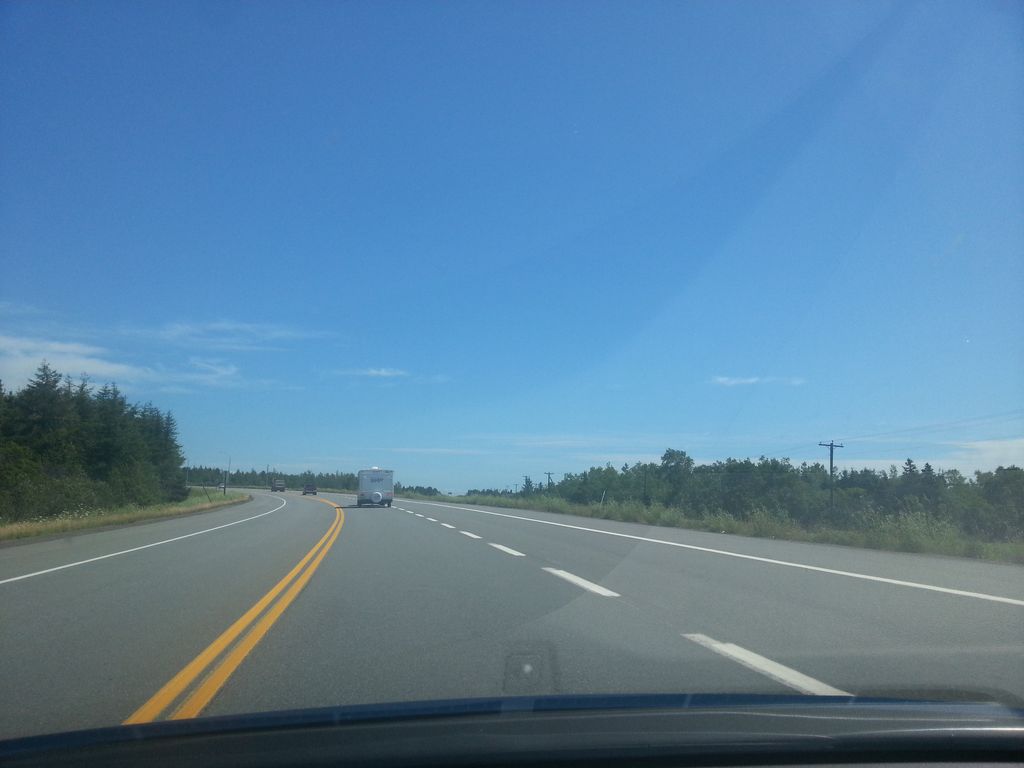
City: charlottetown